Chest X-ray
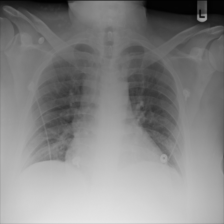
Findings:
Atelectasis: negative
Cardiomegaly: positive
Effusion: negative
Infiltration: negative
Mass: negative
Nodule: negative
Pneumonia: negative
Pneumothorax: negative
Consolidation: negative
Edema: negative
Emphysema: negative
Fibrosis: negative
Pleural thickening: negative
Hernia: negative